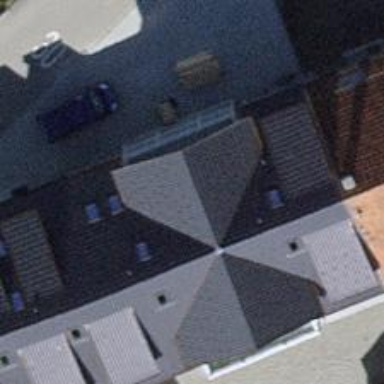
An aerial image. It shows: Gabled roof house.